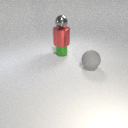
small gray metal sphere above large red metal cylinder